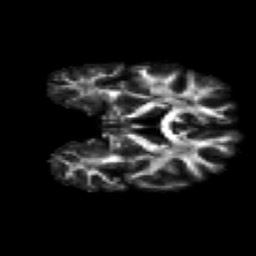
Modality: FA
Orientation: coronal
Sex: female
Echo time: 0.114 s